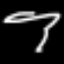
Label: squiggle